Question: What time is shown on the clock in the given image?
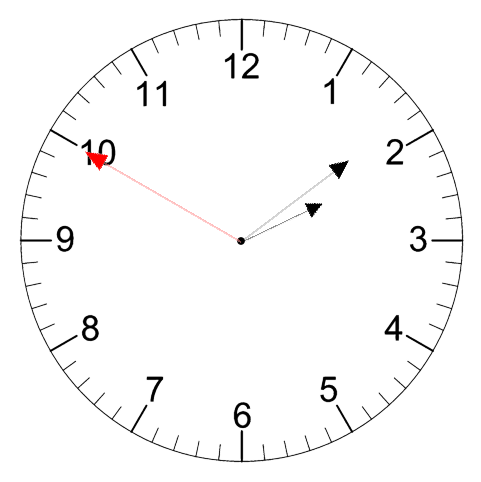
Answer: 02:08:50